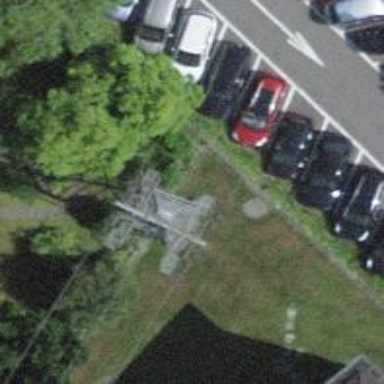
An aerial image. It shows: Pylon for aerialway.